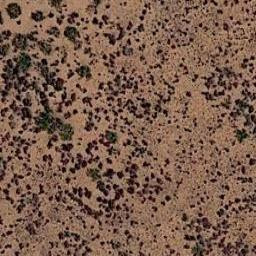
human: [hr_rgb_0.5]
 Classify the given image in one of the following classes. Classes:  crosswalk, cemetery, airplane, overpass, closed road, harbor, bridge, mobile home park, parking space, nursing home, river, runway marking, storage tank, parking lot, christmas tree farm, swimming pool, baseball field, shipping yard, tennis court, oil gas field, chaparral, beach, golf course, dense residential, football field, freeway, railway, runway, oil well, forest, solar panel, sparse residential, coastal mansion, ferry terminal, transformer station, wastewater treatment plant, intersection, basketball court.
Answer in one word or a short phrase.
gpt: chaparral